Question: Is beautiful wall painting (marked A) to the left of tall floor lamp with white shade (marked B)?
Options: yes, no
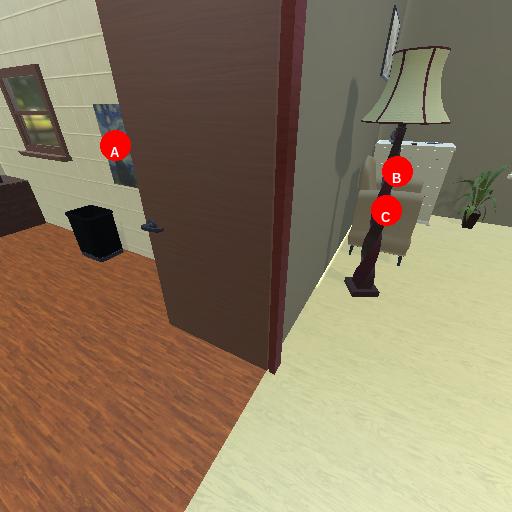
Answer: yes